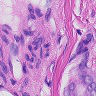
Metastatic tissue present: yes